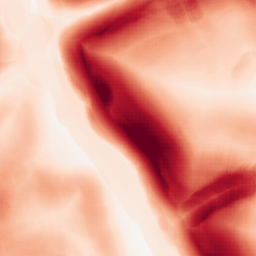
Category: morphological
Decomposition family: morphological_gradient
Decomposition parameters: size: 15
shape: disk
Upsampling method: sinc_hamming
Upsampling parameters: scale: 8
kernel_size: 16
Upsampling scale: 8